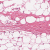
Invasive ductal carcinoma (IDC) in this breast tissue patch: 0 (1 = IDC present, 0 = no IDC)